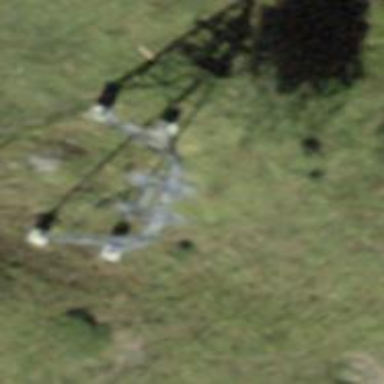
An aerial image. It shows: Pylon for aerialway.